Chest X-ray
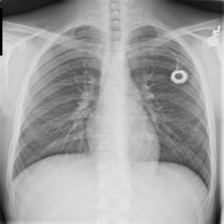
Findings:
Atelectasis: negative
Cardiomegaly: negative
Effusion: negative
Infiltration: negative
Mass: negative
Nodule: positive
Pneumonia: negative
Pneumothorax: negative
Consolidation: negative
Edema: negative
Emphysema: negative
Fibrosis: negative
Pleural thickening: negative
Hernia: negative